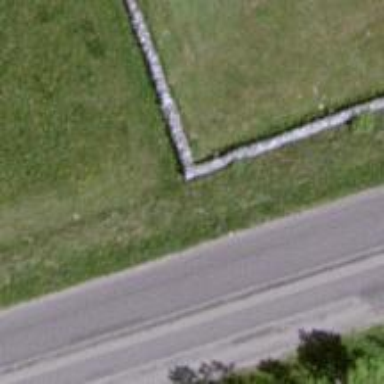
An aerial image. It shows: Wall barrier.